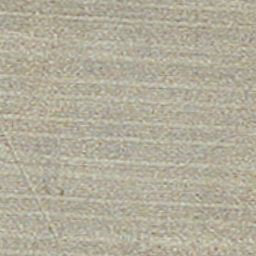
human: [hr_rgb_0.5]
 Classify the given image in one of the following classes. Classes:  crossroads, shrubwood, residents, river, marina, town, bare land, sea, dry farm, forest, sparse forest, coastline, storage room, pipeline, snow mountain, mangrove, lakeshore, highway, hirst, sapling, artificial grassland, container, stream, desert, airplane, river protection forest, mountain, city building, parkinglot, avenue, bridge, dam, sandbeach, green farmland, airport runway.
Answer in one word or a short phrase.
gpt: dry farm